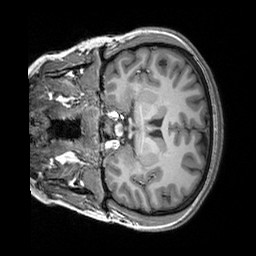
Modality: T1w
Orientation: coronal
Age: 20
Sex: female
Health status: healthy
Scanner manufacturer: siemens
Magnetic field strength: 3 T
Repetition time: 2.3 s
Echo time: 0.00303 s